Field crop: tomato
Growth stage: 1
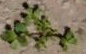
Species: portulaca